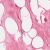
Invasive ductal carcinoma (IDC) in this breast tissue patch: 0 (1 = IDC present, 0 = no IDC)